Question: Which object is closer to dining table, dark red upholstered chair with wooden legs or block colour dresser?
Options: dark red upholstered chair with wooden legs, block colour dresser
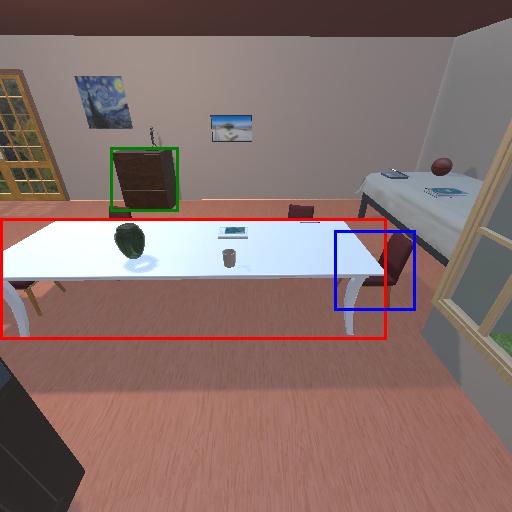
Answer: dark red upholstered chair with wooden legs